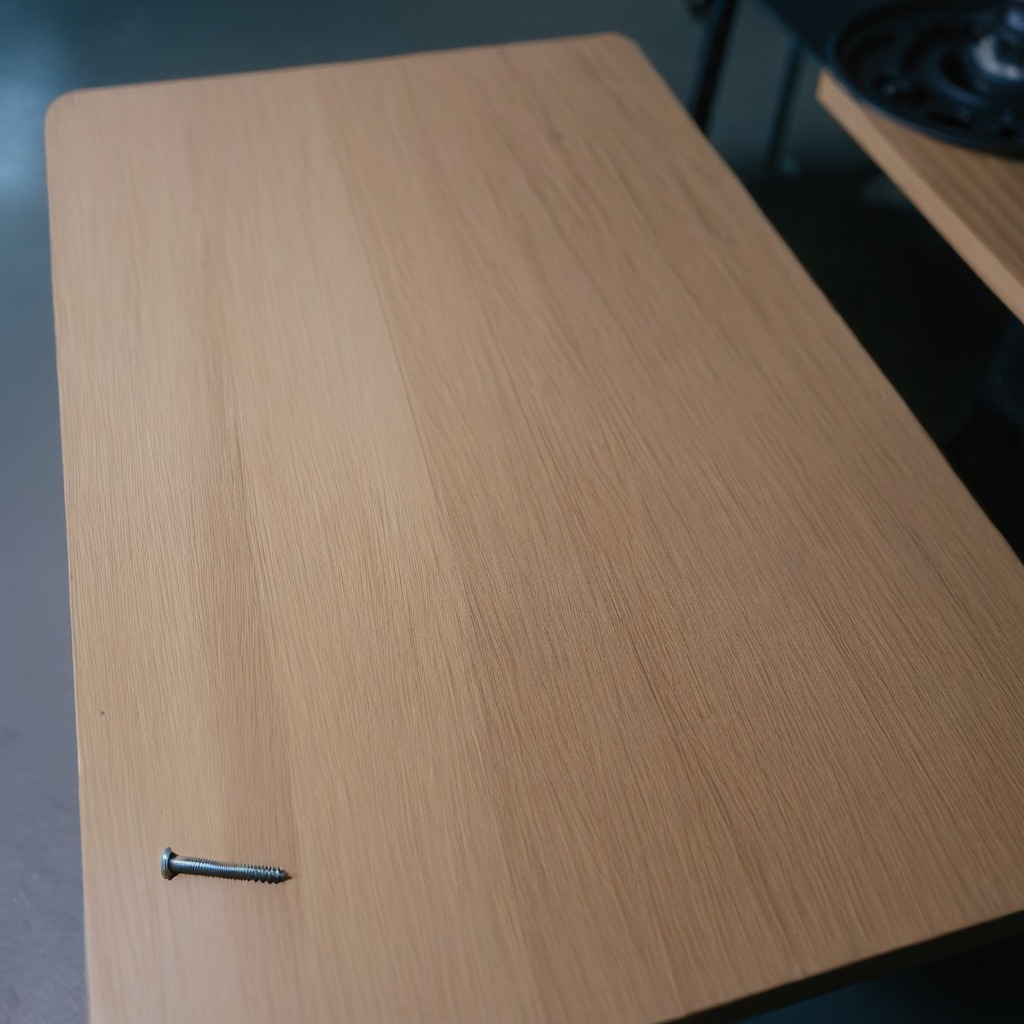
A metal screw is lying on a table with faint burn marks in a small garage at twilight.